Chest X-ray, AP view. Patient: 51 years old, sex M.
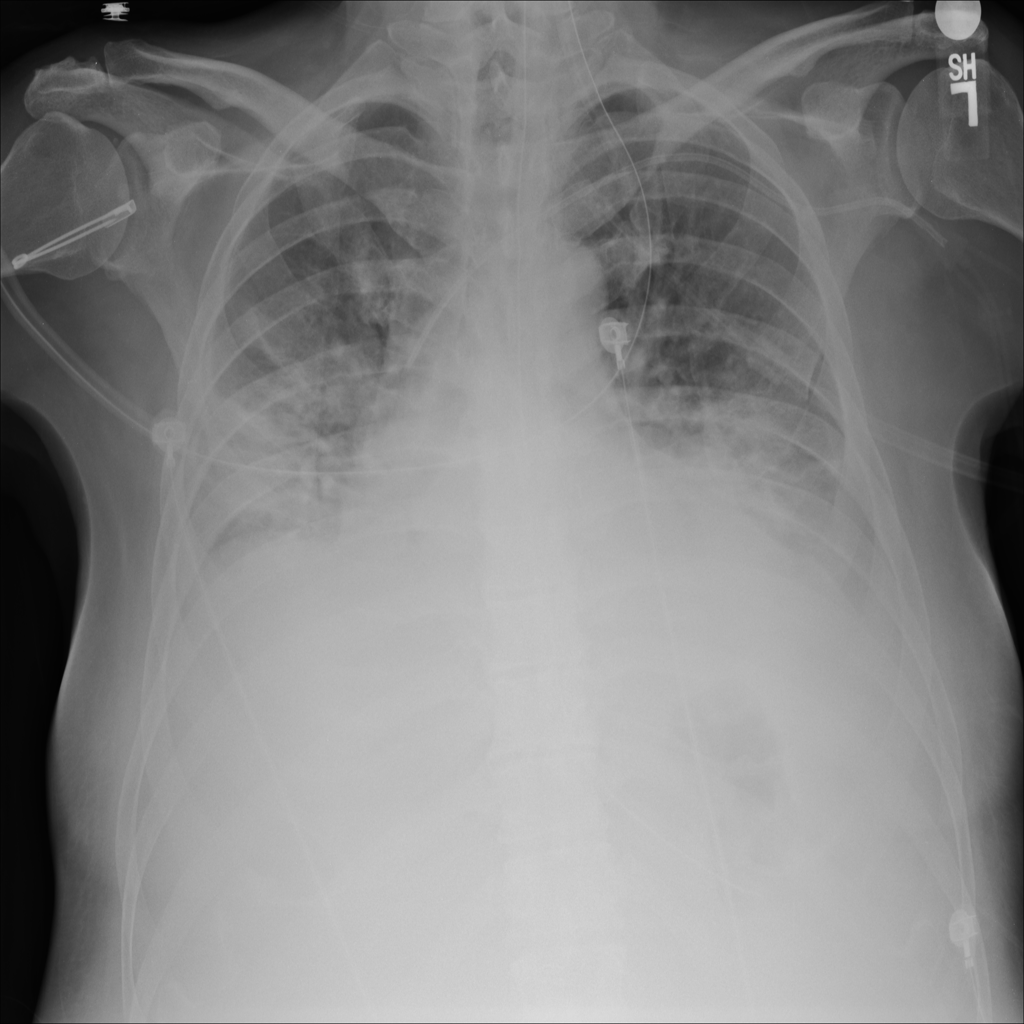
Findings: Atelectasis, Effusion, Infiltration